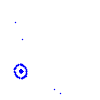
Particle: kaon